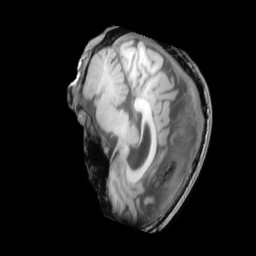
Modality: T1w
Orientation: sagittal
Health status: ill
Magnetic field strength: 3 T